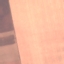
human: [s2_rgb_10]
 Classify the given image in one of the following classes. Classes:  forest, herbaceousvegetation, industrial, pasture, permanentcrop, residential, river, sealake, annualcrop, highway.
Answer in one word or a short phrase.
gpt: AnnualCrop